Question: I'm working with <URL>, an API for cross plattaform game development that by default generates at least 2 projects:
- -
The core doesn't have any class to start it because it's supposed to be started from the desktop (or other platforms) project.
It is also always selected -because its what you are working on- so pressing the "run" or "debug" buttons will attempt to run the core project and not the desktop one and immediately fail thus forcing you to select the desktop project before hitting run/debug. This can get extremely annoying, especially when debugging.

So is there a way to force Eclipse to always run the desktop project?
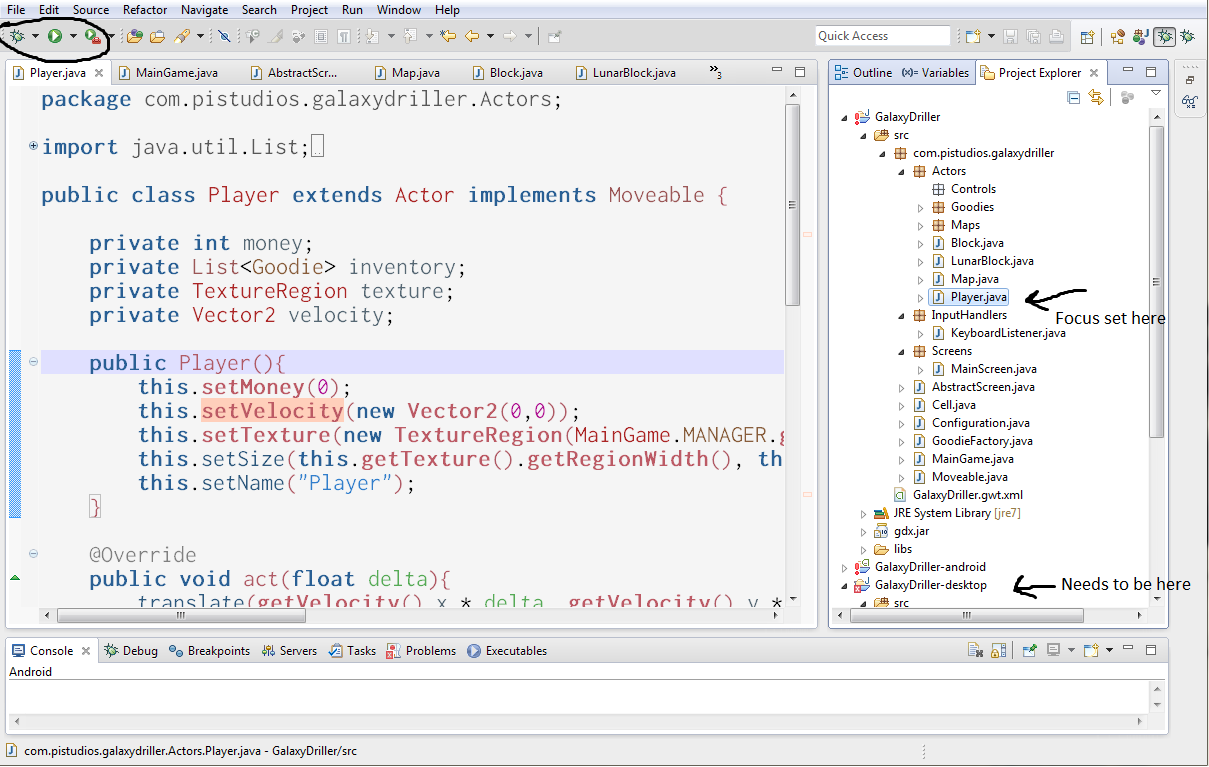
Answer: Rekaszeru's answer to <URL> question shows how to set up Eclipse in order to always launch the previously launched application.
You simply have to go to 'preferences / run-debug / launching' and check the "" box as he shown in the picture he used to illustrate his answer:

This will not one of the projects to always be launched but it would pretty much solve the problem unless you are working on multiple projects at the same time or you alternate between 'Web/Android/Desktop'.